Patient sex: M
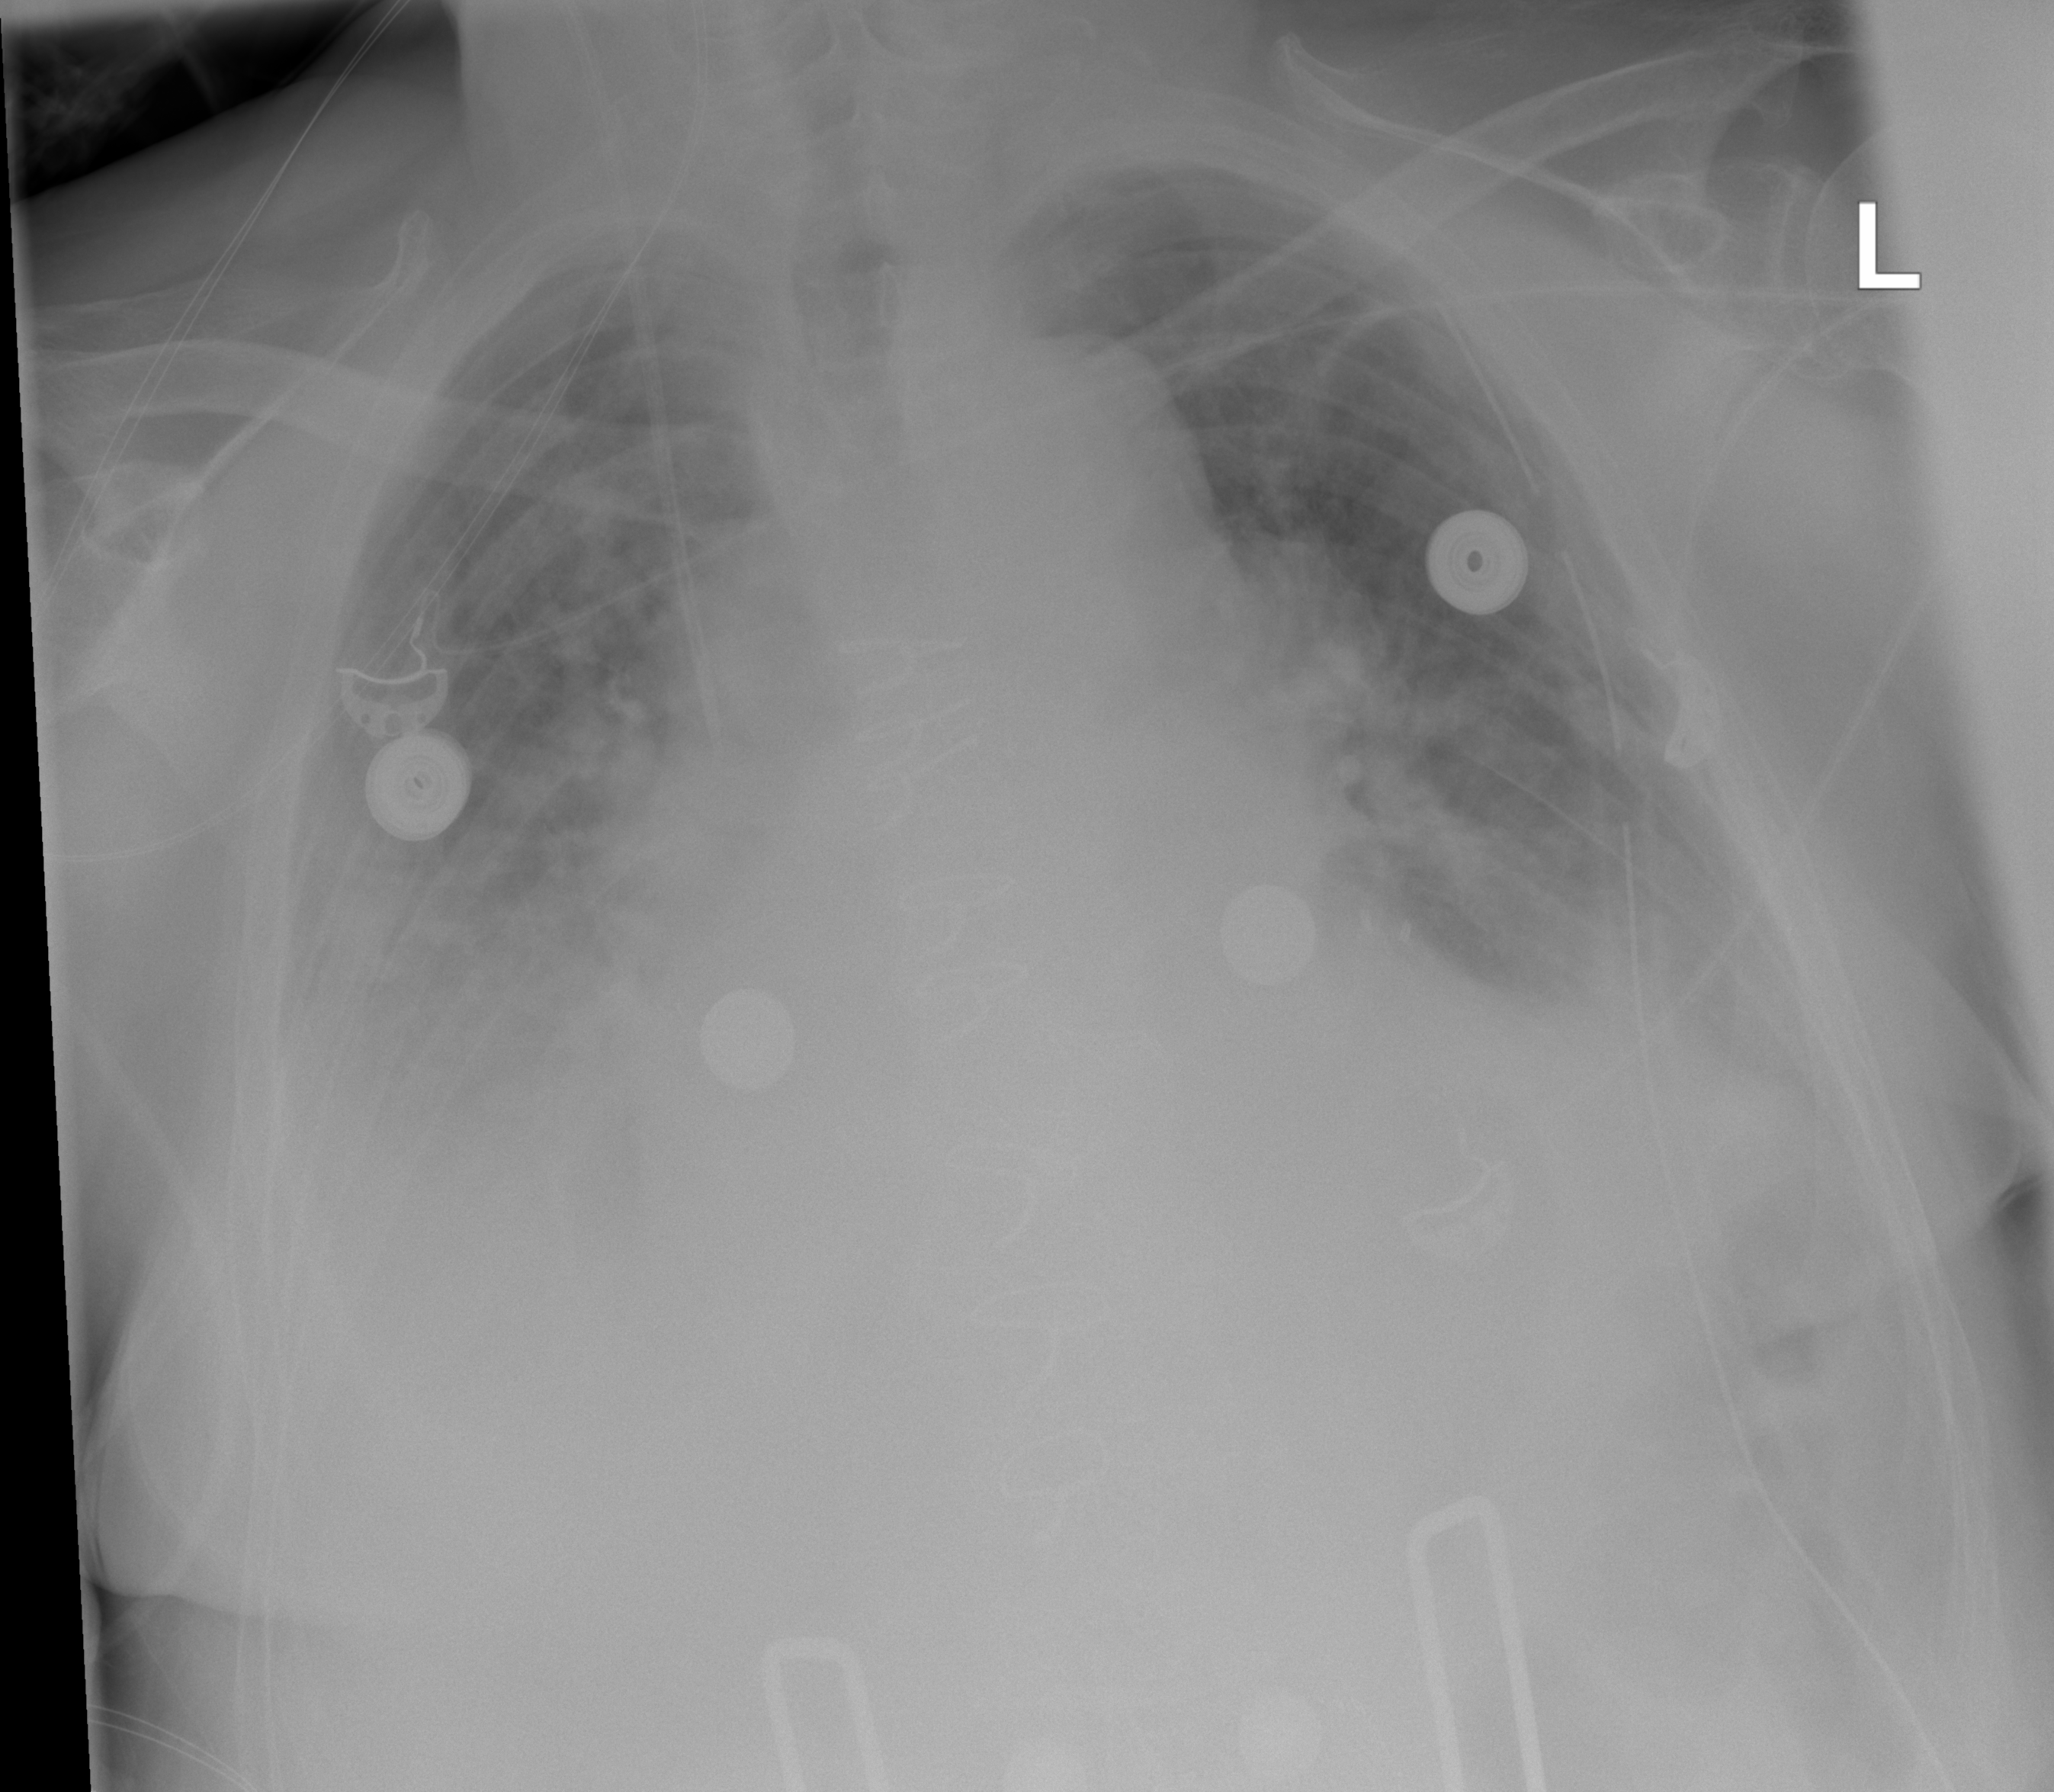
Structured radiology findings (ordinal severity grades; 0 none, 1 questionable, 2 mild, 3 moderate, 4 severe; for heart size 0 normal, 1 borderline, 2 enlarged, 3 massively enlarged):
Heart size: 2
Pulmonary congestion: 3
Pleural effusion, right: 2
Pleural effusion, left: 2
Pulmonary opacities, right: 2
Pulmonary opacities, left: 0
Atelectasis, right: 0
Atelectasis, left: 0